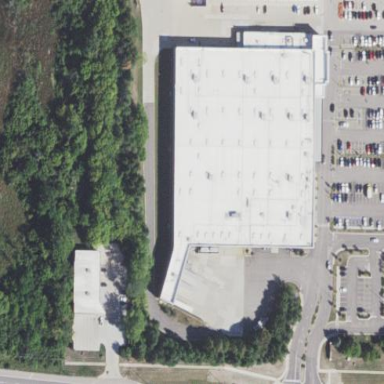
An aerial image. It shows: Retail building with wholesale shop.